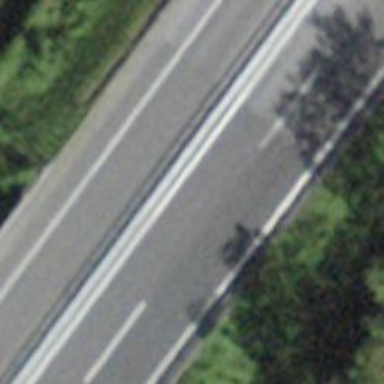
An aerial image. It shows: Motor road bridge with asphalt surface. The bridge is part of trunk highway.